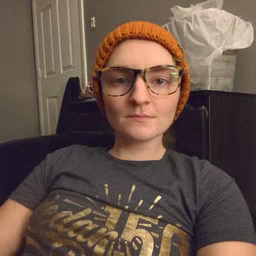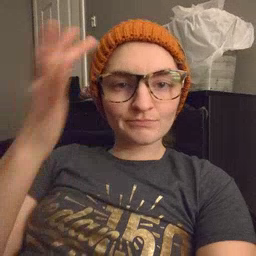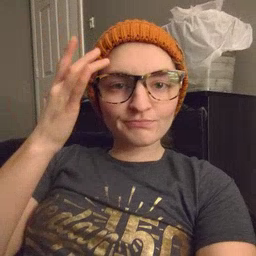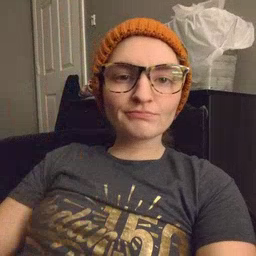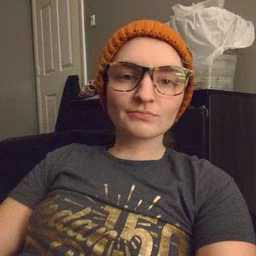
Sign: sick